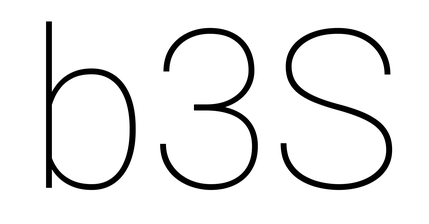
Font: Roboto_Thin